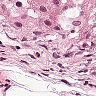
Metastatic tissue present: yes